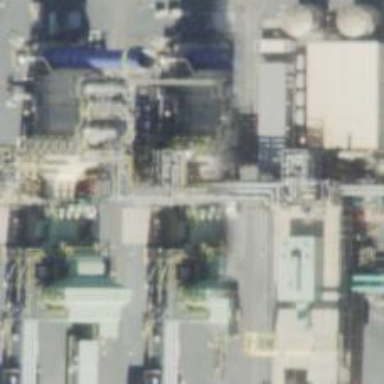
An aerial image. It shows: Gas-powered generator of combined cycle type.